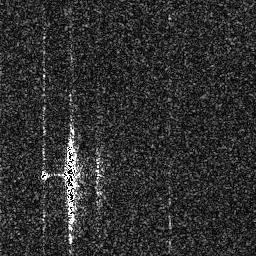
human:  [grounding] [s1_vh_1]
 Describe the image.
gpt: In the satellite image, there is  <ref>1 large ship </ref> <box>[[23, 53, 31, 89, 0]]</box> located at bottom left.